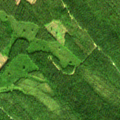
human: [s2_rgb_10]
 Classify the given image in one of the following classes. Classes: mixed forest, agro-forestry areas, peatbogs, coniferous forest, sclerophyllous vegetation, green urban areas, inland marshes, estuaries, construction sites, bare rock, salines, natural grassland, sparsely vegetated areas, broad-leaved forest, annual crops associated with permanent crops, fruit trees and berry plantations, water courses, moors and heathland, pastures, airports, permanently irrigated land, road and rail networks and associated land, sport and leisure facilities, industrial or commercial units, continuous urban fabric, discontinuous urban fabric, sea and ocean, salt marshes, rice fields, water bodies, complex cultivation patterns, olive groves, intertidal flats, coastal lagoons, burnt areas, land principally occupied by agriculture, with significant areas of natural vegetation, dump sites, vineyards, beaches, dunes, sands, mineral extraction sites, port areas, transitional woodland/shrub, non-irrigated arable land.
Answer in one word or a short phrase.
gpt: coniferous forest, mixed forest